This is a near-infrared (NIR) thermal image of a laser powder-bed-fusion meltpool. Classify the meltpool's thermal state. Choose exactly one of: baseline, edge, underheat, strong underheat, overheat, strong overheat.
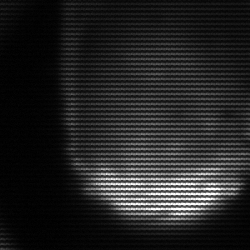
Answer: edge